Question: I'm trying to code this expression in python but I'm having some difficulty.

This is the code I have so far and wanted some advice.
'''
x = 1x2 vector
mu = 1x2 vector
Sigma = 2x2 matrix
xT = (x-mu).transpose()
sig = Sigma**(-1)
dotP = dot(xT ,sig )
dotdot = dot(dotP, (x-mu))
E = exp( (-1/2) dotdot )
'''
Am I on the right track? Any suggestions?
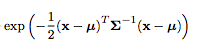
Answer: - 'Sigma ** (-1)' isn't what you want. That would raise each element of 'Sigma' to the '-1' power, i.e. '1 / Sigma', whereas in the mathematical expression it means the inverse, which is written in Python as 'np.linalg.inv(Sigma)'.- '(-1/2) dotdot' is a syntax error; in Python, you need to always include '*' for multiplication, or just do '- dotdot / 2'. Since you're probably using python 2, division is a little wonky; unless you've done 'from __future__ import division' (highly recommended), '1/2' will actually be '0', because it's integer division. You can use '.5' to get around that, though like I said I do highly recommend doing the division import.- This is pretty trivial, but you're doing the 'x-mu' subtraction twice where it's only necessary to do once. Could save a little speed if your vectors are big by doing it only once. (Of course, here you're doing it in two dimensions, so this doesn't matter at all.)- Rather than calling 'the_array.transpose()' (which is fine), it's often nicer to use 'the_array.T', which is the same thing.- I also wouldn't use the name 'xT'; it implies to me that it's the transpose of 'x', which is false.
I would probably combine it like this:
'''
# near the top of the file
# you probably did some kind of 'from somewhere import *'.
# most people like to only import specific names and/or do imports like this,
# to make it clear where your functions are coming from.
import numpy as np
centered = x - mu
prec = np.linalg.inv(Sigma)
E = np.exp(-.5 * np.dot(centered.T, np.dot(prec, centered)))
'''